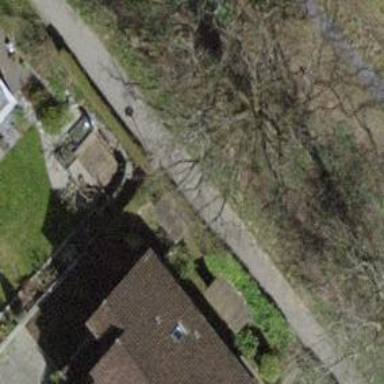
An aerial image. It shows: Unpaved footway.